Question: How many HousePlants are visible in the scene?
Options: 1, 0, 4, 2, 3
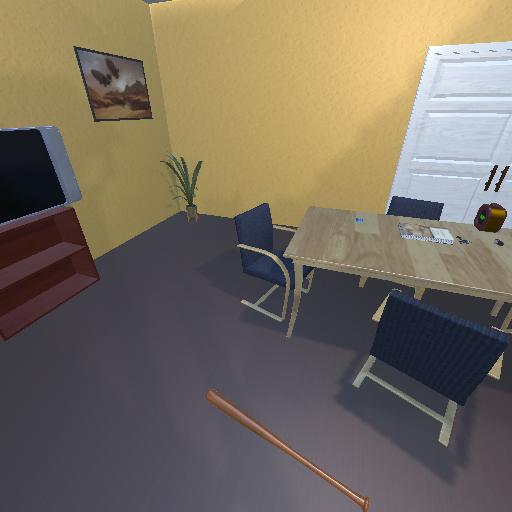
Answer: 1